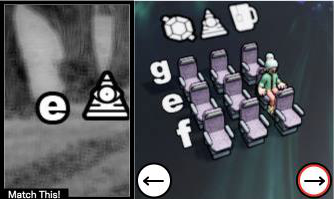
Task: seats
Answer: no